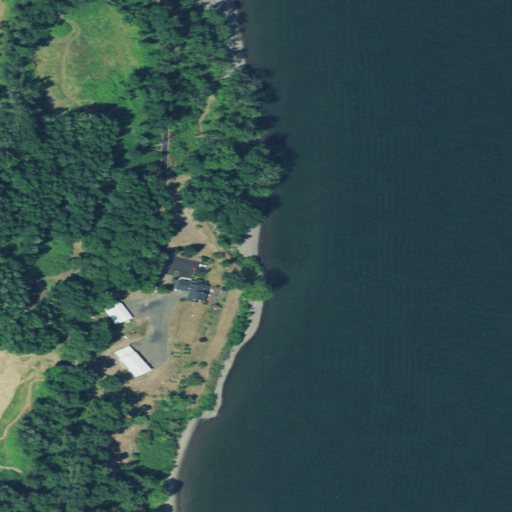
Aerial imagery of cape in Oregon named Willow Point containing open water, herbaceous wetlands, woody wetlands, medium intensity development, pasture, and low intensity development